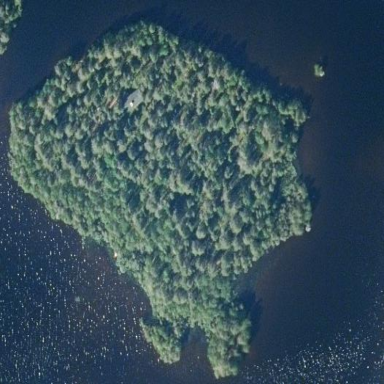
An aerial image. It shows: Islet.